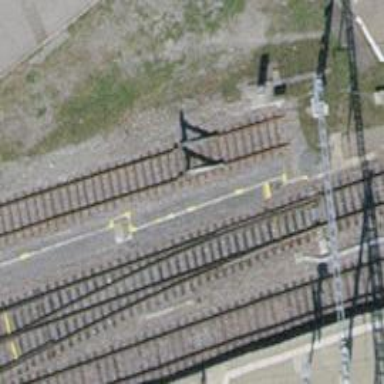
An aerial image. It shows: Railway buffer stop.